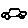
Label: car